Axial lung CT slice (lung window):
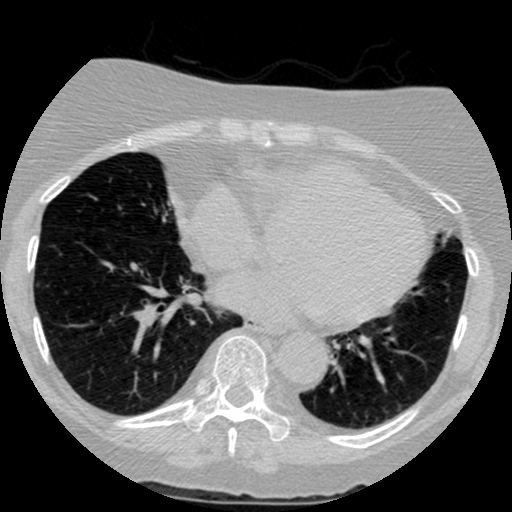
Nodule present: yes
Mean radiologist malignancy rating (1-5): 2